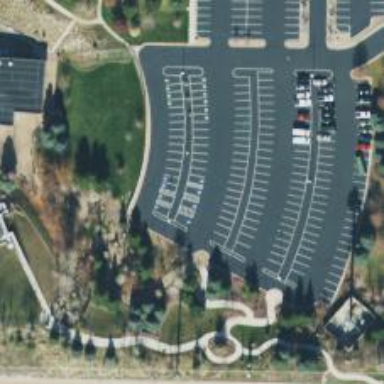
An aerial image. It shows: Parking space is available.